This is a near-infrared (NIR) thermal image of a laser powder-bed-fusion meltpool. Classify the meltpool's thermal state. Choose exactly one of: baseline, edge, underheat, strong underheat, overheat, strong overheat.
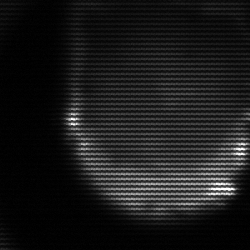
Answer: edge